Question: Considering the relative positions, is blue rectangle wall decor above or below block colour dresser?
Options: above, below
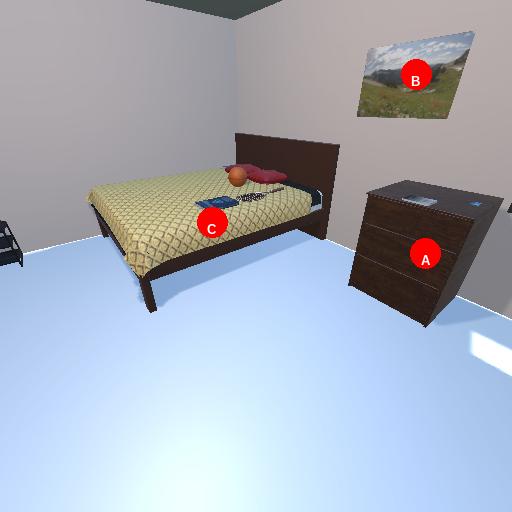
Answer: above